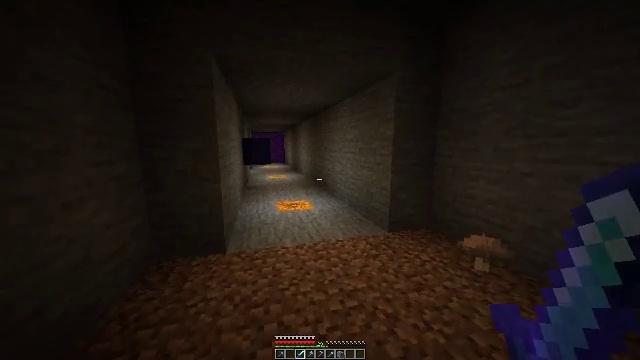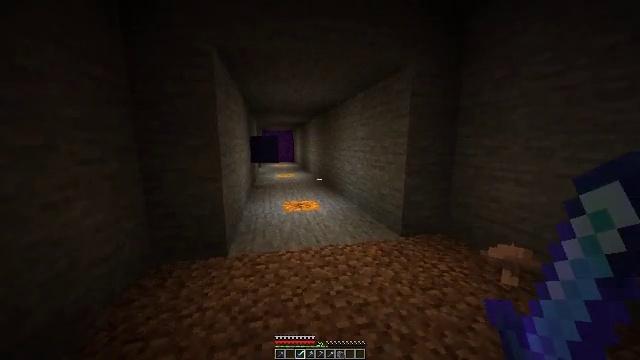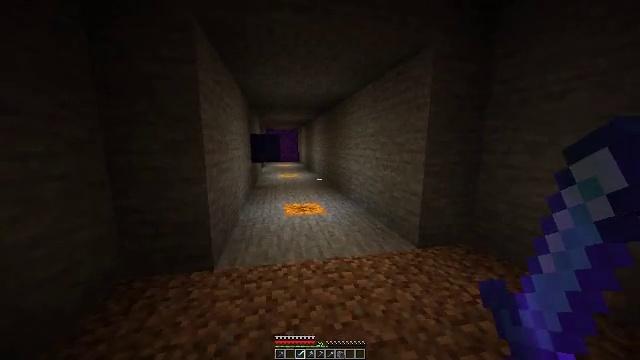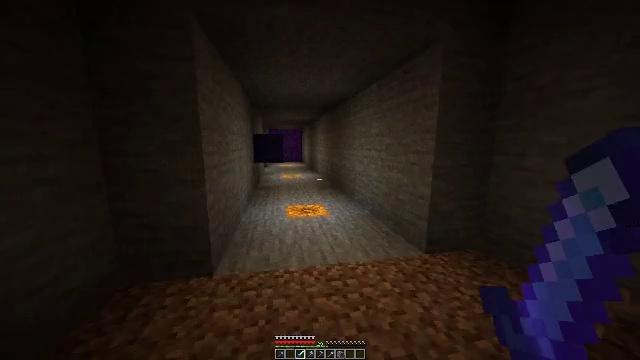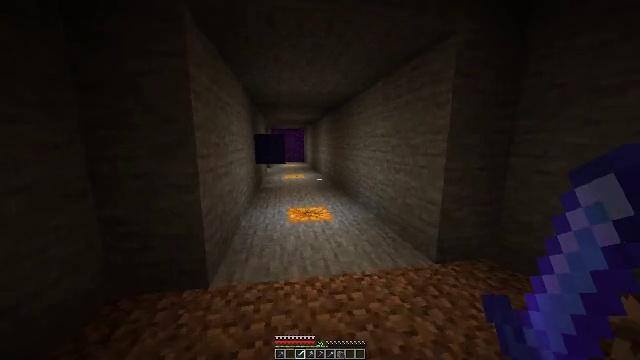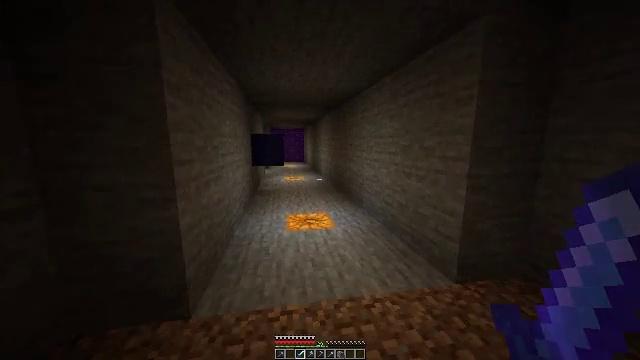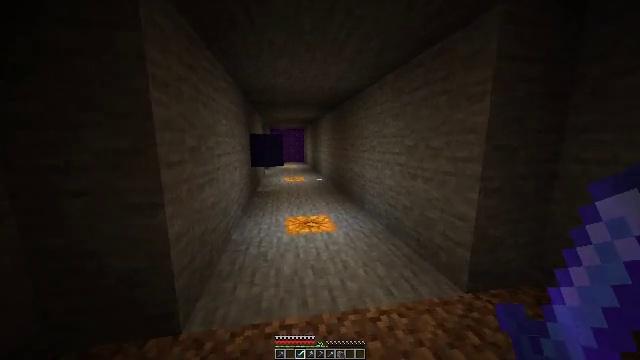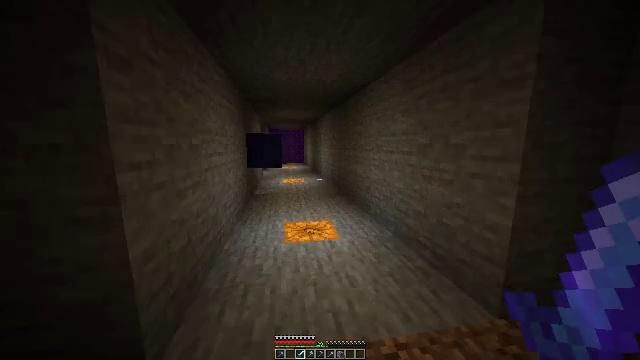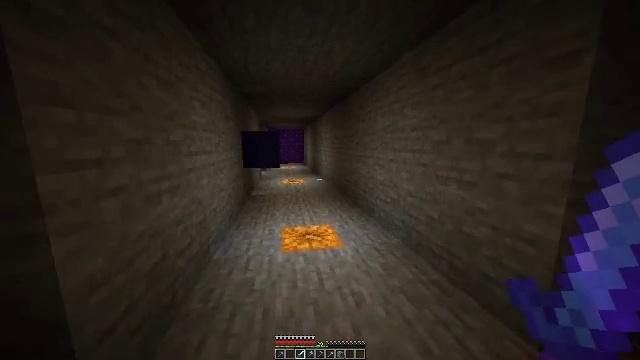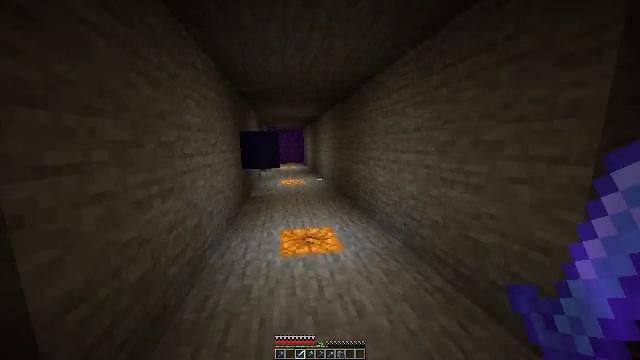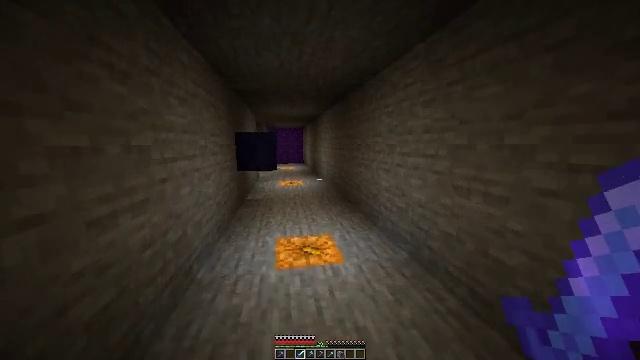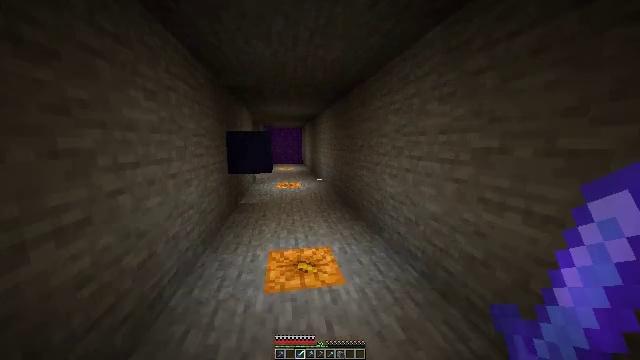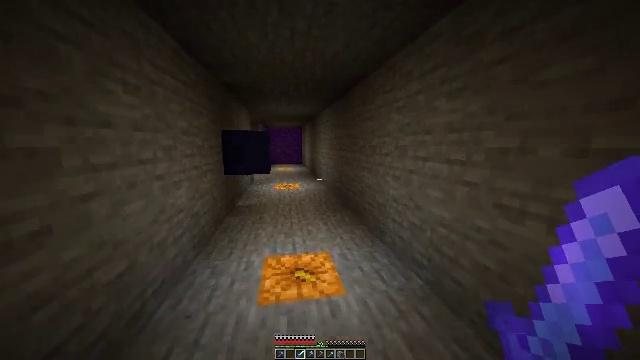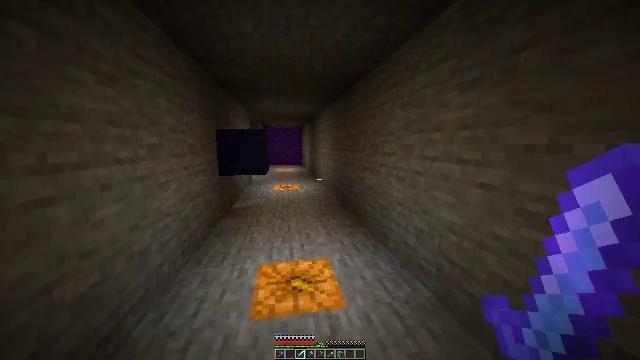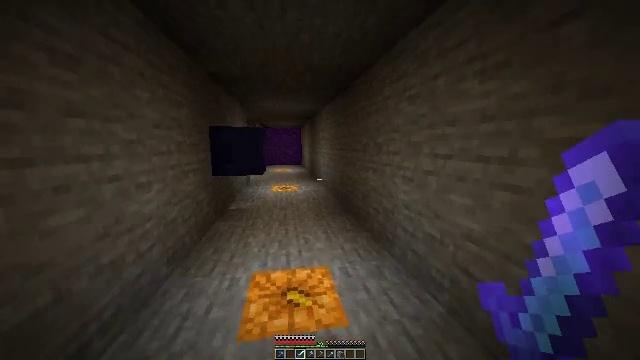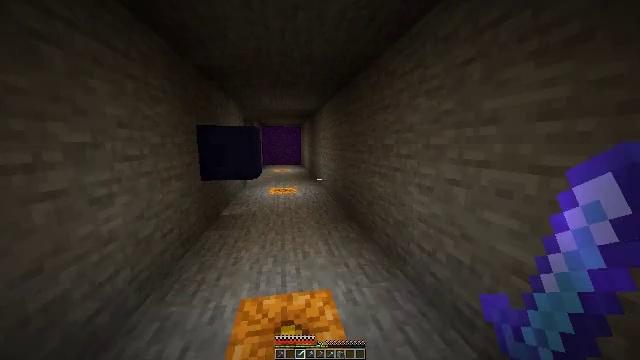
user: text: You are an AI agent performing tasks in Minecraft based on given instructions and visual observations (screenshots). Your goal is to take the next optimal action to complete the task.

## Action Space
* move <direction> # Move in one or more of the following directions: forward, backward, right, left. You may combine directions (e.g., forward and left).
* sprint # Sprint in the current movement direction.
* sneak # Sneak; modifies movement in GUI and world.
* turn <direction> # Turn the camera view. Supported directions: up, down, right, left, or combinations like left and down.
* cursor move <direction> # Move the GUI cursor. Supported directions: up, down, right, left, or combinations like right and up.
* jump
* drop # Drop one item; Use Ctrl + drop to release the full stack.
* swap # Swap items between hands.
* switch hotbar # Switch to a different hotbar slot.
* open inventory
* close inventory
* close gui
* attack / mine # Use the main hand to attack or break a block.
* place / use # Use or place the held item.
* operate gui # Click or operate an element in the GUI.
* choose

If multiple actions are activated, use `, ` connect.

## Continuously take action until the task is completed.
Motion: motion action
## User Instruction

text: Retrieve vines from walls or cliffs.
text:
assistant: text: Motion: move forward, turn left
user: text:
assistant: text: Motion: move forward, turn left
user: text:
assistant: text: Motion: move forward
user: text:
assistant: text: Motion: move forward
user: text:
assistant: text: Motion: move forward
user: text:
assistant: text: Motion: move forward
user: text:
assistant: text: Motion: move forward
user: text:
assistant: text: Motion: move forward
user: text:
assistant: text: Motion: move forward
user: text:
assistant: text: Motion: move forward
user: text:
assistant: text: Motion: move forward
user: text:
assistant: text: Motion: move forward
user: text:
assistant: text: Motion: move forward
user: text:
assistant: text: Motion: move forward
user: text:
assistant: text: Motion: move forward
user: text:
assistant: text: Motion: move forward
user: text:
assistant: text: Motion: move forward
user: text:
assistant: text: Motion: move forward
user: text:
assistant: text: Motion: move forward
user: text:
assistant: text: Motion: move forward
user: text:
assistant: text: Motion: move forward
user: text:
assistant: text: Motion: move forward
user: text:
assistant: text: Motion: move forward
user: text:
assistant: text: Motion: move forward
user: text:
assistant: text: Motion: move forward
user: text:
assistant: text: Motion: move forward
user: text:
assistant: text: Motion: move forward
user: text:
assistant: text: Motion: move forward
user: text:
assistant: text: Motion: move forward
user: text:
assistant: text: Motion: move forward